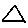
Label: triangle